Question: I've got a 'div' to show an image and I want the 'div' to wrap around the image without putting the actual size in the CSS so I can make the image size bigger/smaller and the 'div' just wraps around whatever.
Here is my CSS:
'''
.boxart {
padding:1px;
background-color: #e3e3e3;
border: solid 1px #cacaca;
position: relative;
display: inline-block;
}
.overImage {
position: absolute;
background-color: #fff1ce;
padding: 3px;
margin: 2px 0px 0px 60px;
border: 1px dashed #111111;
}
'''
My HTML:
'''
<div class="boxart">
<div class="overImage">Upload Boxart</div><img width="220" height="200" src="img-url" />
</div>
'''

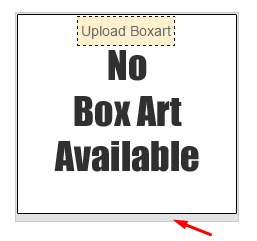
Answer: Here are two different ways to remove the space below the 'img':
- Change the 'vertical-align' property of the 'img' to something like 'top':<URL>'''
.boxart > img {
vertical-align: top;
}
'''
- Alternatively, you could change the 'display' of the 'img' to 'block'.<URL>'''
.boxart > img {
display: block;
}
'''
An 'img' element is 'inline' by default.
There is reserved whitespace for 'inline' elements for <URL>. By changing the 'vertical-align' property to something than the default value of 'baseline', the whitespace is removed. By changing the 'display' of the element to 'block', the 'vertical-align' property no longer has an effect on the element as it is no longer 'inline'.